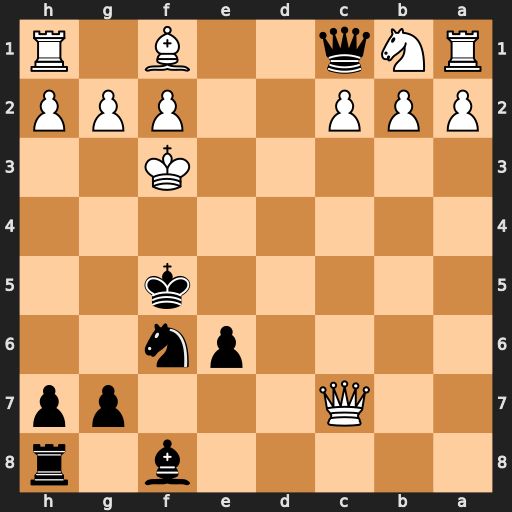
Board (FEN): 5b1r/2Q3pp/4pn2/5k2/8/5K2/PPP2PPP/RNq2B1R
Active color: b
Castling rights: -
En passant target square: -
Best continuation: Qd1+ Be2 Qd5+ Kg3 Bd6+ Kh3 Bxc7